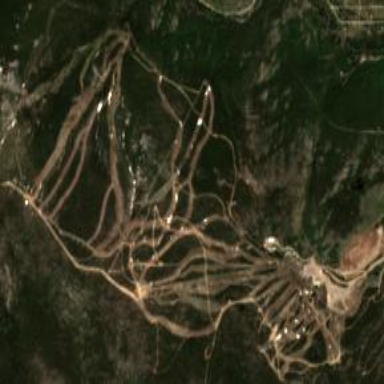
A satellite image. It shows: Area designated for winter sports.